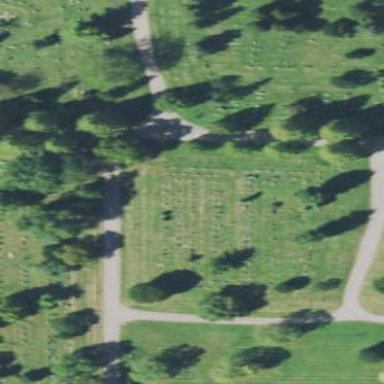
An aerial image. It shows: Cemetery.